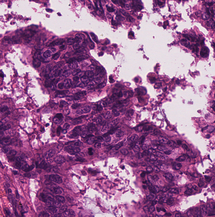
Tumor epithelial tissue: yes
Tumor-associated stroma tissue: yes
Normal tissue: no